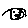
Label: smiley face